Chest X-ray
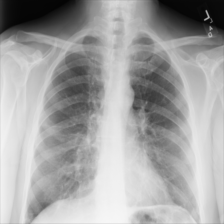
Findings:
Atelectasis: negative
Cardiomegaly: negative
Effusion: negative
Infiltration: negative
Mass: negative
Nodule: negative
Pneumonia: negative
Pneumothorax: negative
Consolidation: negative
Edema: negative
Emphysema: negative
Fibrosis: negative
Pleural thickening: negative
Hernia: negative